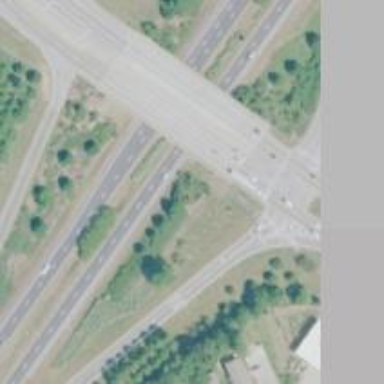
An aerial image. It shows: Bridge crossing over expressway trunk road.